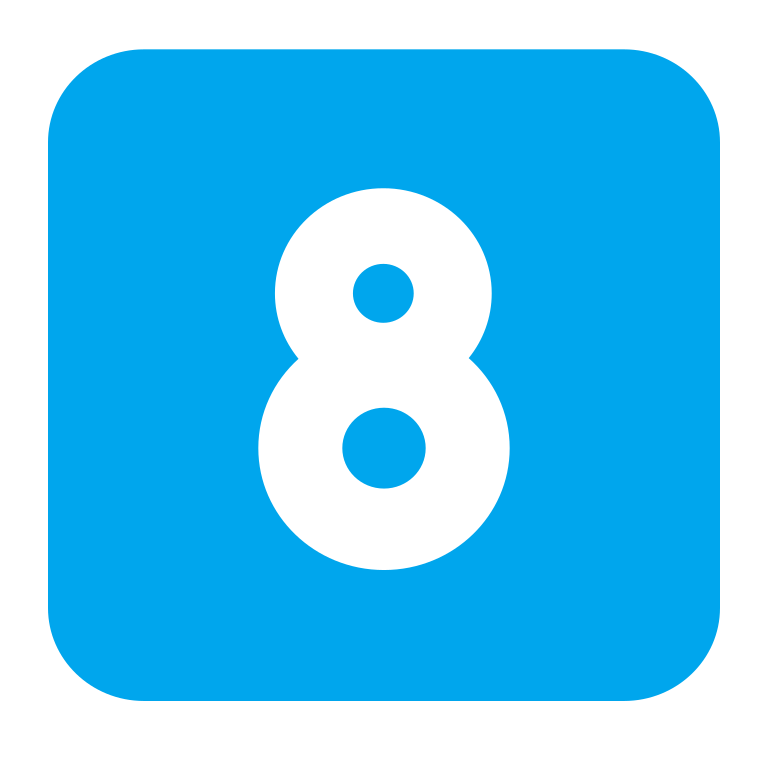
keycap 8 flat